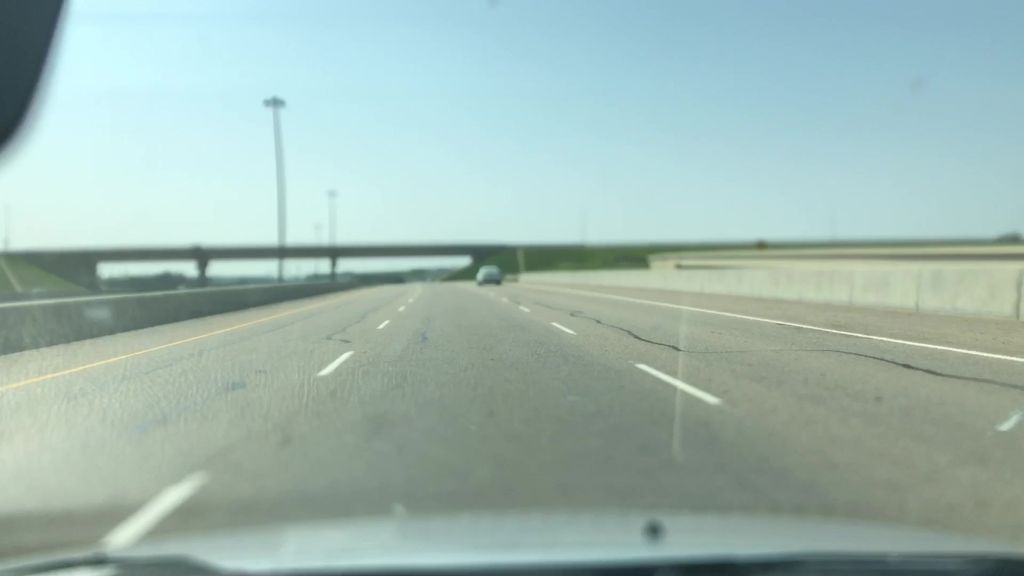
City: edmonton